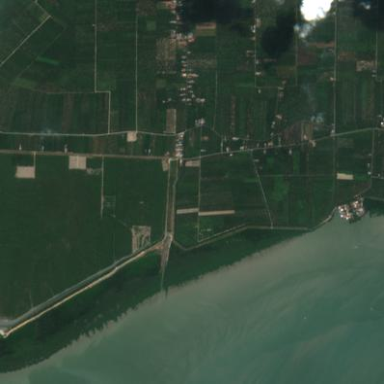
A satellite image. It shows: Orchard filled with coconut palms and oil palms.